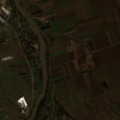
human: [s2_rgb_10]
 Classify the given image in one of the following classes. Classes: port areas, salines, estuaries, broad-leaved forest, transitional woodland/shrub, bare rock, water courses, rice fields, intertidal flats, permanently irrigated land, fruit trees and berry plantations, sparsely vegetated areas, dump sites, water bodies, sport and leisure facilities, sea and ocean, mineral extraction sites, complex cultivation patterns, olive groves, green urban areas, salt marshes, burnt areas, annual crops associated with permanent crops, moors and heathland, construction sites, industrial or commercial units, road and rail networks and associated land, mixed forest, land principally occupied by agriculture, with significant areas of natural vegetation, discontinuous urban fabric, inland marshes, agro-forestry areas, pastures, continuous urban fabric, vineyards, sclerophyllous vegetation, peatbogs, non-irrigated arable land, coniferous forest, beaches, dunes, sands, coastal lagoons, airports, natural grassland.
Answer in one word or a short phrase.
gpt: discontinuous urban fabric, industrial or commercial units, mineral extraction sites, non-irrigated arable land, complex cultivation patterns, water courses